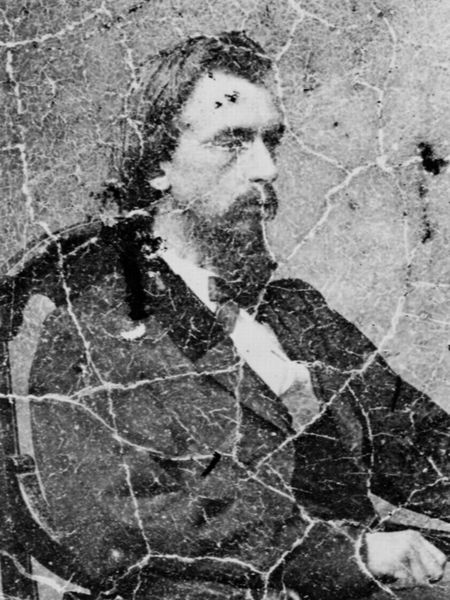
Titel: John J. Nicolay
Künstler: Mathew B. Brady
Schlagwörter: hand, kopf, mann, weiß, sitzen, grau, hintergrund, mund, nase, ohr, profil, schwarz, stirn, stuhl, blick, rock, schleife, alt, anzug, bart, hemd, jacke, jung, gesicht, trauer, zerrissen, bildnis, hände, portrait, porträt, rückenlehne, haare, mantel, wangen, sitz, risse, schnäuzer, dichter, wandmalerei, platte, fliege, jackett, foto, fotografie, schwarzweiß, denker, fleck, kaputt, halbfigurig, rissig, müde, riss, zerknittert, krakele, restauriert, newton, s, g, a, d, h, k, f, hg